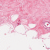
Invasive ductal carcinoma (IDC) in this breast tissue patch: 0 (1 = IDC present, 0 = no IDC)